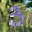
Label: 3